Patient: sex M, age 72
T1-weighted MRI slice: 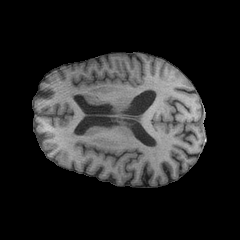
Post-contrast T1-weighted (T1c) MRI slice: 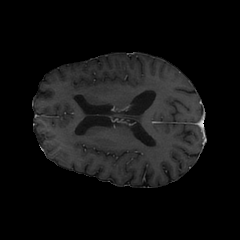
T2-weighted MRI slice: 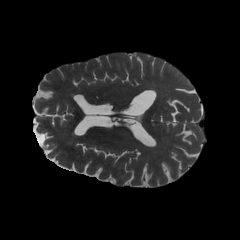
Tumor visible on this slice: no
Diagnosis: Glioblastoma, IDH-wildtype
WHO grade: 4